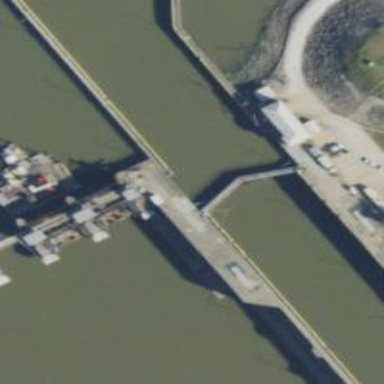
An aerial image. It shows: Lock gate along waterway.